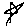
Label: star